Interaction volume radius: 5 \u00c5
Interaction volume height: 20 \u00c5
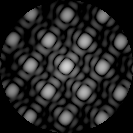
Disorder parameter: 0.04398